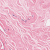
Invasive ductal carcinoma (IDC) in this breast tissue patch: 0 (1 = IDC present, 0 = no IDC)